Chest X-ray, PA view. Patient: 60 years old, sex M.
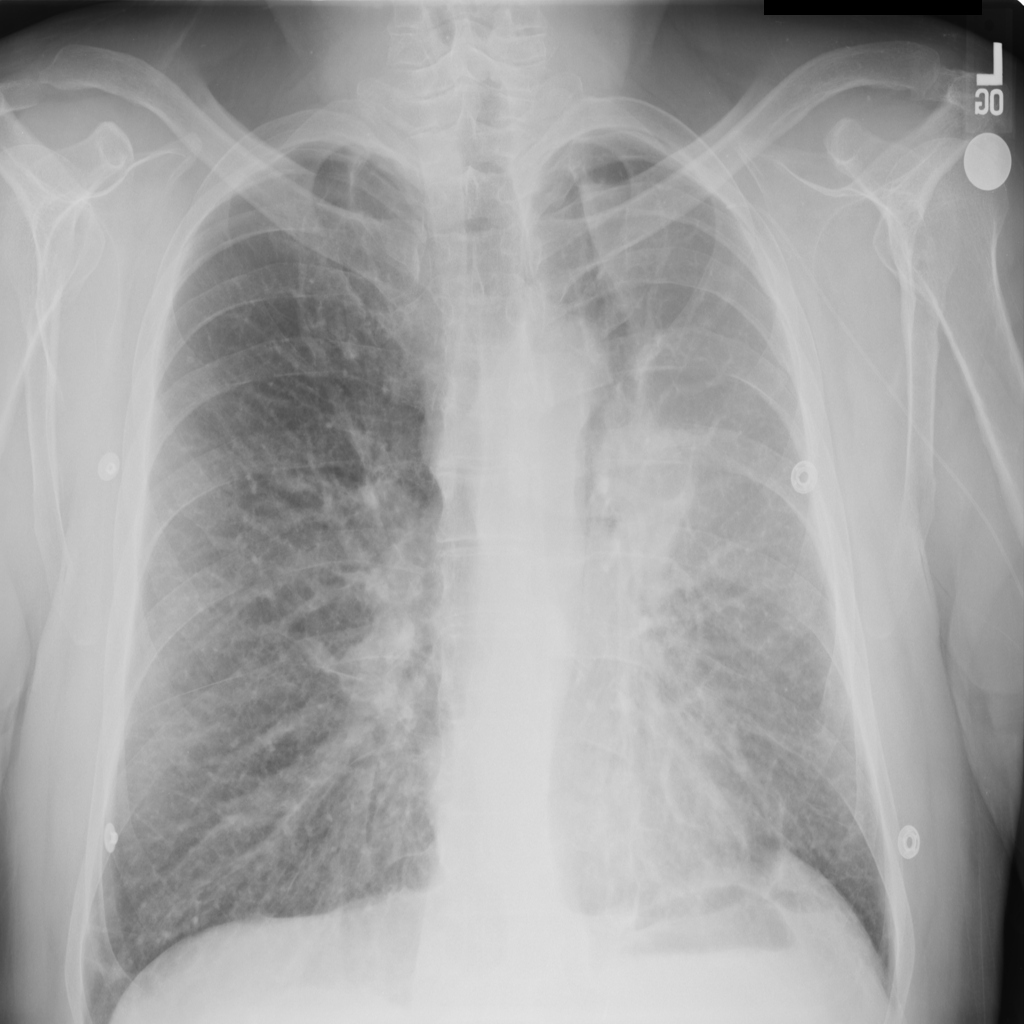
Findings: No Finding